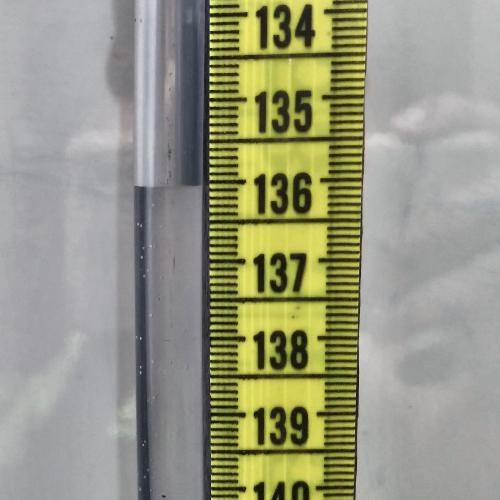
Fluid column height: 136.0 cm